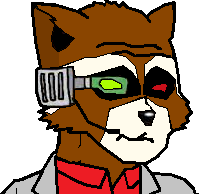
Label: 5_Animal